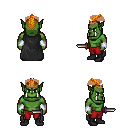
a pixel art fantasy rpg character, male body template, orc, green skin, black cape, red pants, dark blonde short mohawk hairstyle, bronze tiara, white cloth bracers, black shoes, dagger, four views (front, back, left, right), 2x2 character sprite sheet, small pixel art, hard edges, no anti-aliasing